Interaction volume radius: 5 \u00c5
Interaction volume height: 25 \u00c5
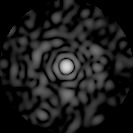
Disorder parameter: 0.8103